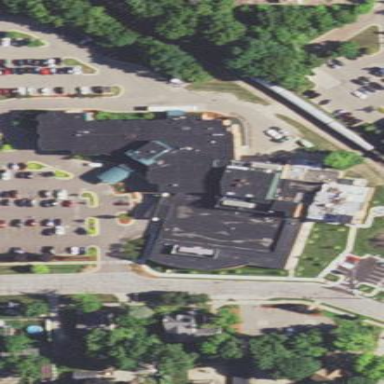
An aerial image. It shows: Hospital providing healthcare services.